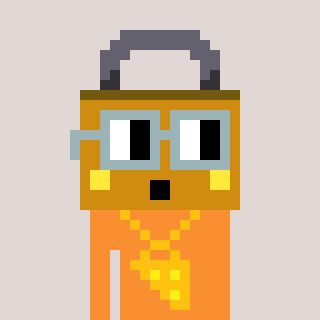
a pixel art character with square dark gray glasses, a lock-shaped head and a orange-colored body on a warm background